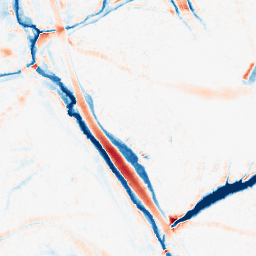
Category: morphological
Decomposition family: morphological_ellipse
Decomposition parameters: operation: average
width: 20
height: 20
Upsampling method: sinc_hamming
Upsampling parameters: scale: 4
kernel_size: 16
Upsampling scale: 4